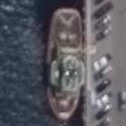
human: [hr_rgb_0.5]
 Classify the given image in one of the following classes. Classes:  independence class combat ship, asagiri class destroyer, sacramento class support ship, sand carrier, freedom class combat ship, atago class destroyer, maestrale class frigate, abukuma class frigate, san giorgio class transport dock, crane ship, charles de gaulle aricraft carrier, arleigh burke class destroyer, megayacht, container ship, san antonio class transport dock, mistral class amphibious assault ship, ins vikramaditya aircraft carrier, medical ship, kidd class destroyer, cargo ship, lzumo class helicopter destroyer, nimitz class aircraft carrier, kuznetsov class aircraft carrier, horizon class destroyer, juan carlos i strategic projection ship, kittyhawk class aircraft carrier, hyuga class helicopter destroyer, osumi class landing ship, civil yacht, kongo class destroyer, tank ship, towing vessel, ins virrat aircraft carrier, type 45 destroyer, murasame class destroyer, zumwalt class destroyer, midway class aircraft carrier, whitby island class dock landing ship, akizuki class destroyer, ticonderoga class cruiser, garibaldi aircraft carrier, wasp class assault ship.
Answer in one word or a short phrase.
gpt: Towing vessel